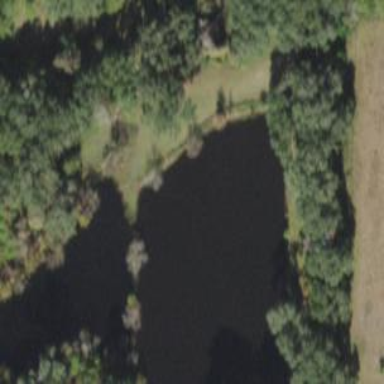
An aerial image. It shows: Beautiful lake surrounded by nature.